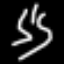
Label: squiggle